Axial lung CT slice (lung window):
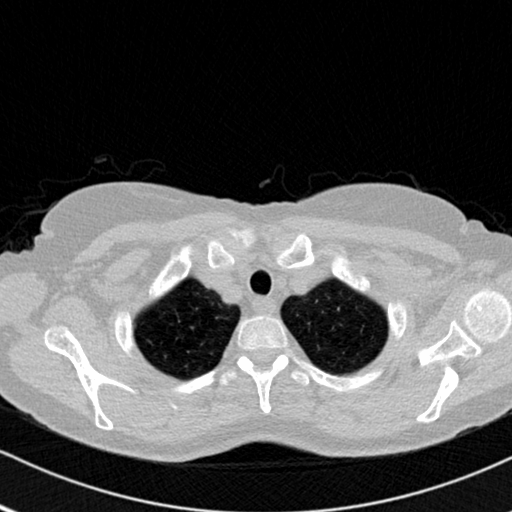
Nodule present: no